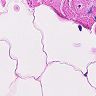
Metastatic tissue present: no